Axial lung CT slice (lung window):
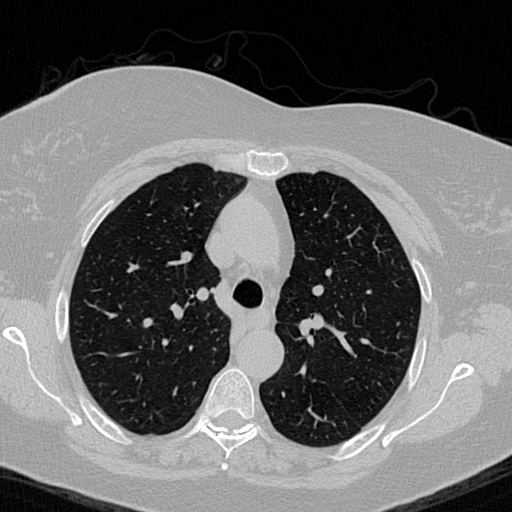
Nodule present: no